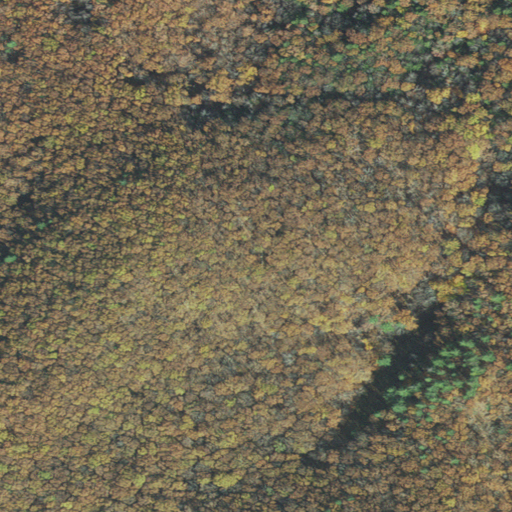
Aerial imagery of mountain in New Hampshire named Fall Mountain containing deciduous forest and mixed forest